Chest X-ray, PA view. Patient: 32 years old, sex F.
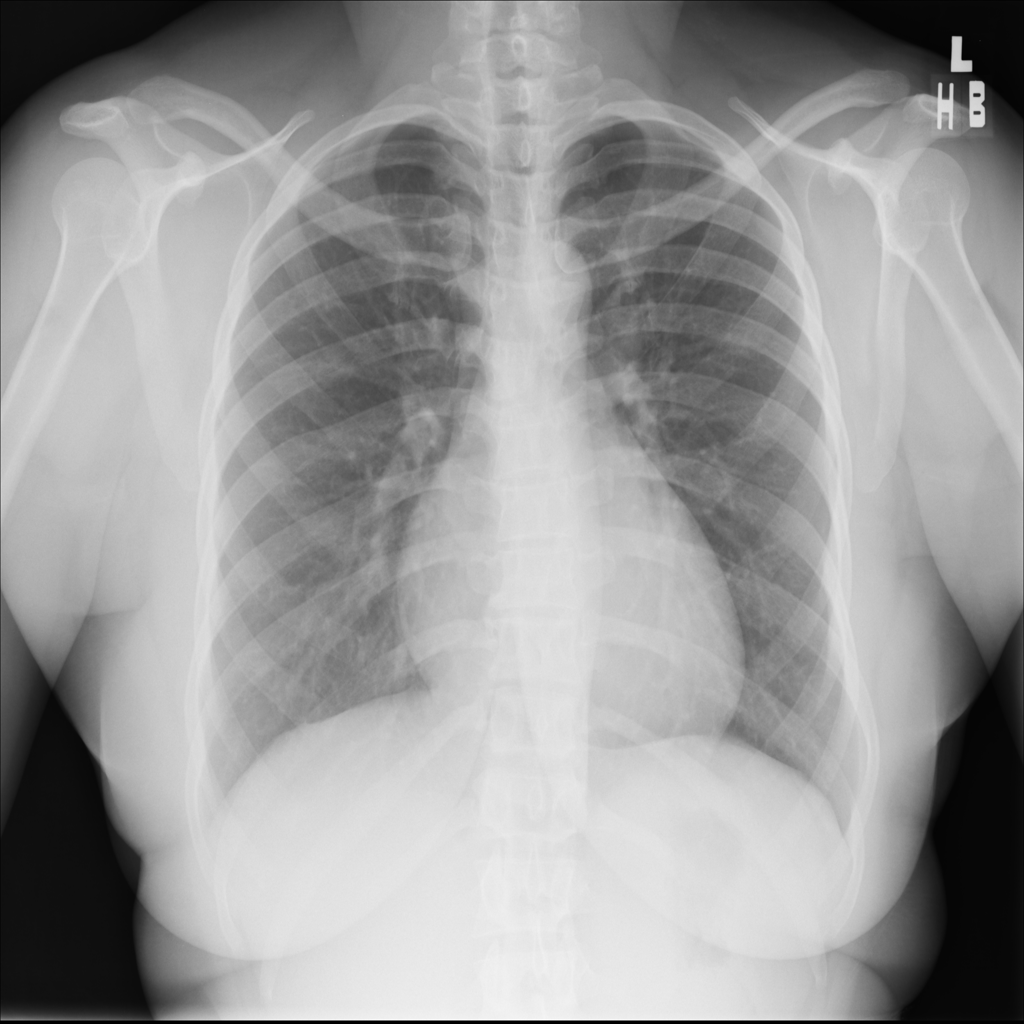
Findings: No Finding